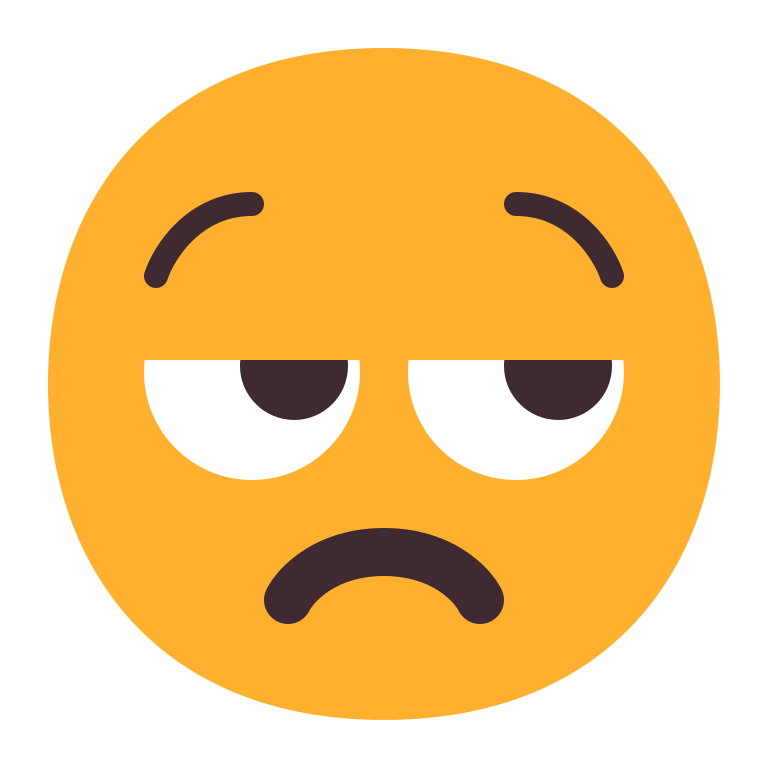
unamused face flat